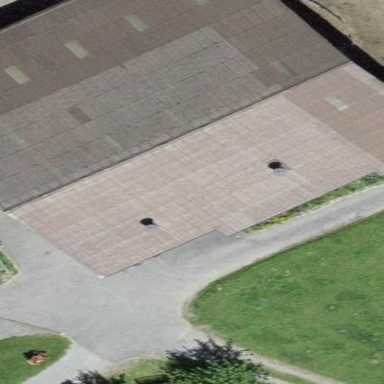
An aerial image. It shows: Barn.